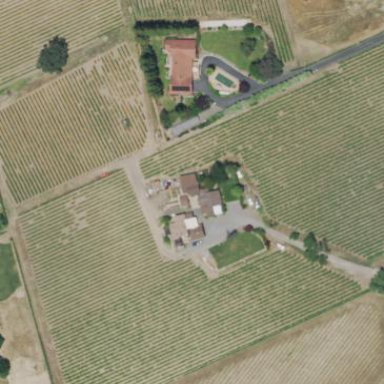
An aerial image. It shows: Vineyard growing wine grapes.